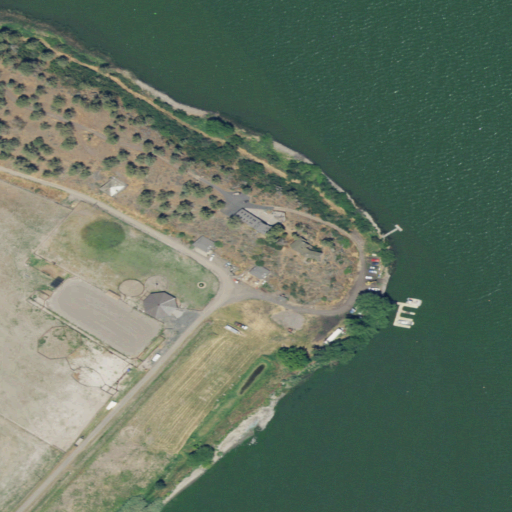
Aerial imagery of cape in Oregon named McCornack Point containing open water, open development, herbaceous wetlands, pasture, cultivated crops, shrub, low intensity development, woody wetlands, medium intensity development, and barren land